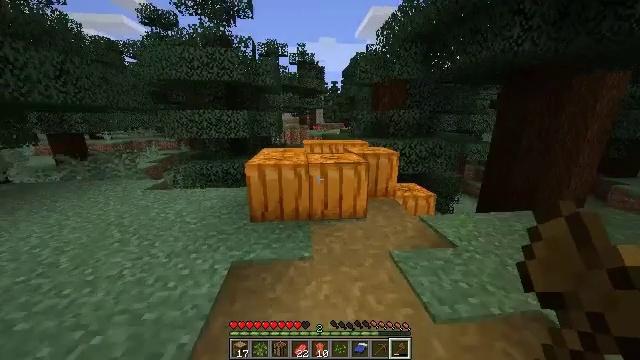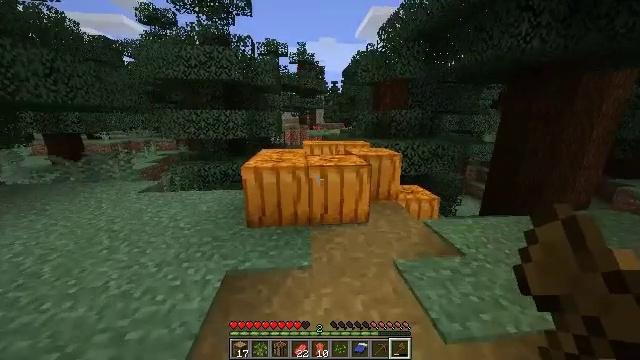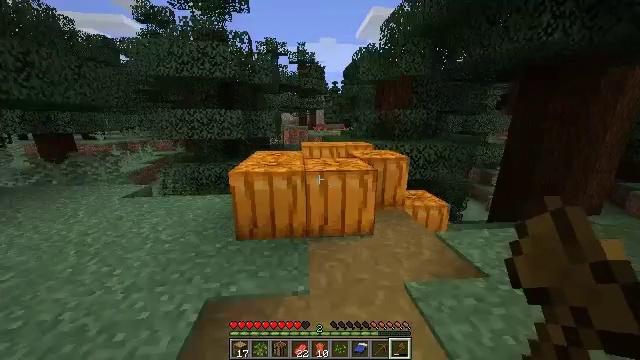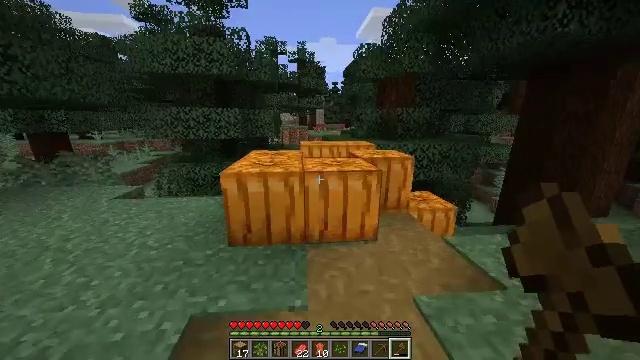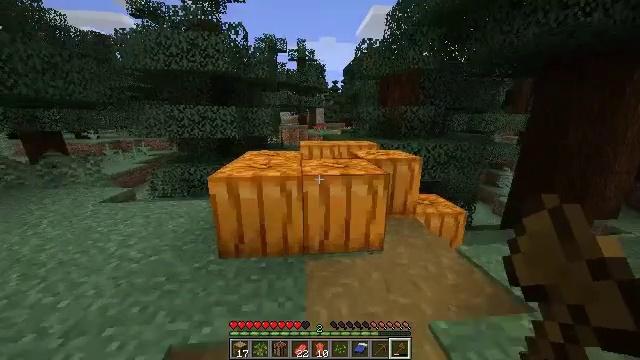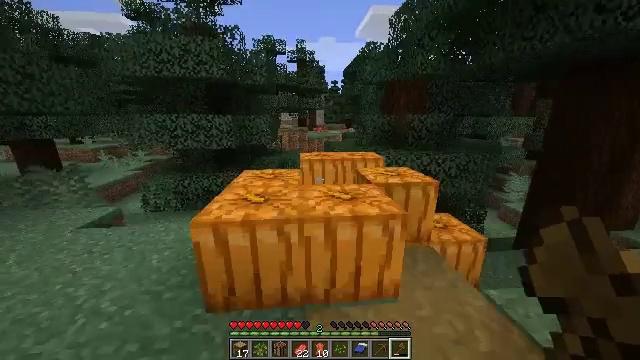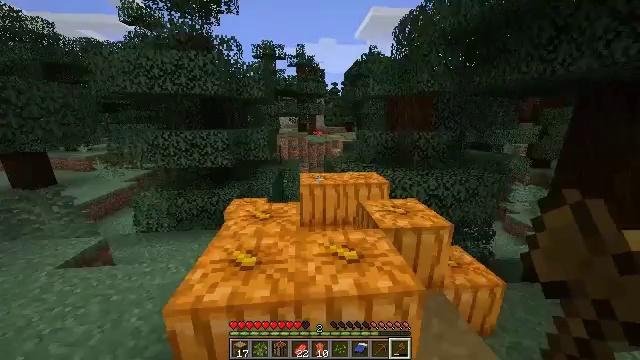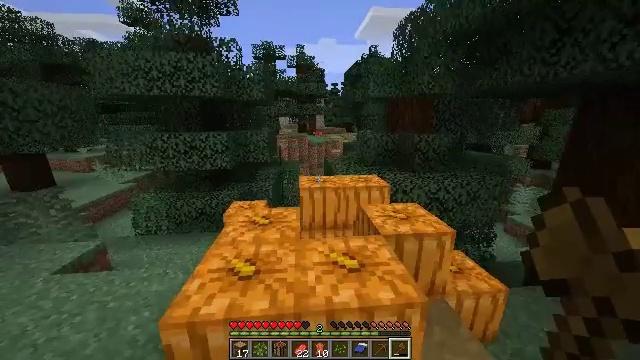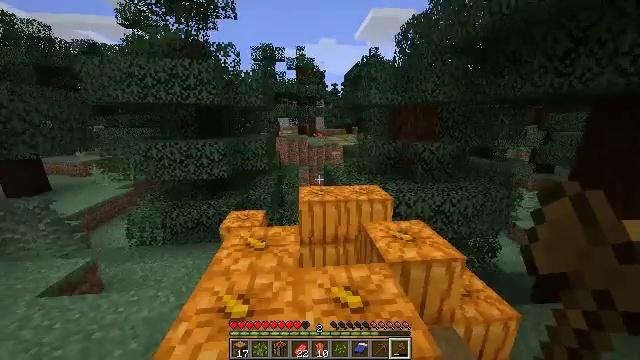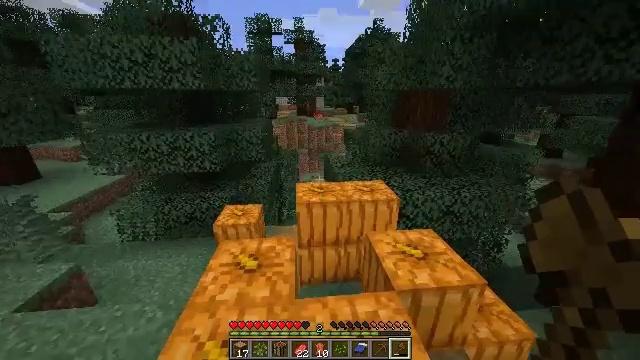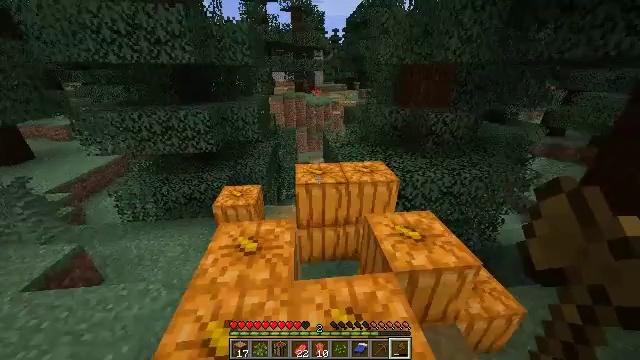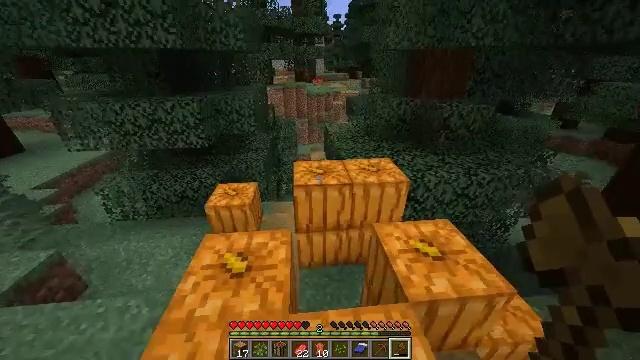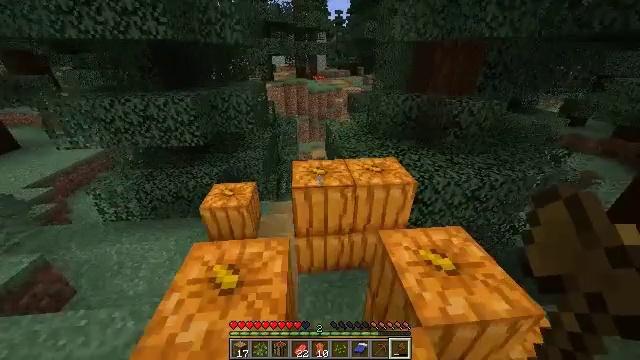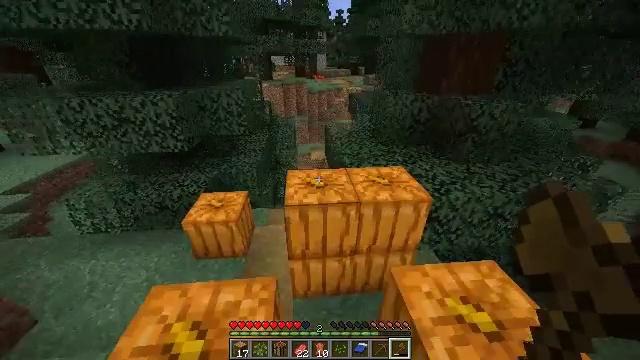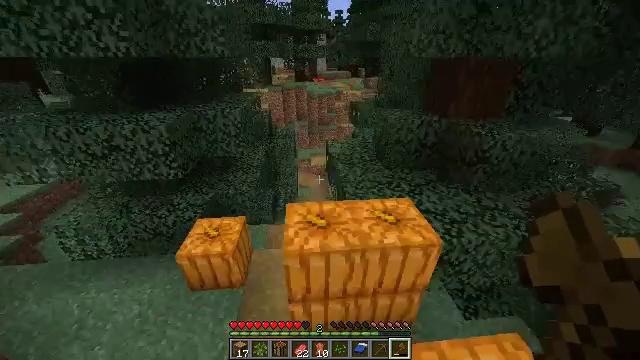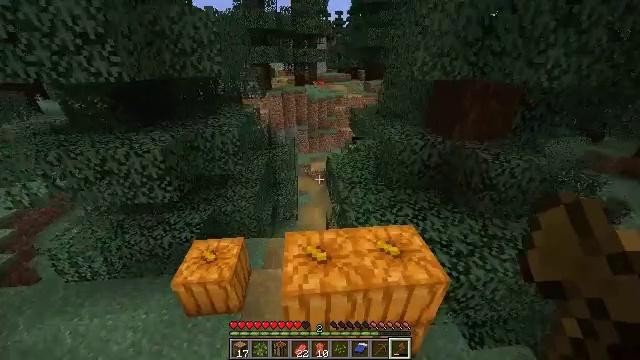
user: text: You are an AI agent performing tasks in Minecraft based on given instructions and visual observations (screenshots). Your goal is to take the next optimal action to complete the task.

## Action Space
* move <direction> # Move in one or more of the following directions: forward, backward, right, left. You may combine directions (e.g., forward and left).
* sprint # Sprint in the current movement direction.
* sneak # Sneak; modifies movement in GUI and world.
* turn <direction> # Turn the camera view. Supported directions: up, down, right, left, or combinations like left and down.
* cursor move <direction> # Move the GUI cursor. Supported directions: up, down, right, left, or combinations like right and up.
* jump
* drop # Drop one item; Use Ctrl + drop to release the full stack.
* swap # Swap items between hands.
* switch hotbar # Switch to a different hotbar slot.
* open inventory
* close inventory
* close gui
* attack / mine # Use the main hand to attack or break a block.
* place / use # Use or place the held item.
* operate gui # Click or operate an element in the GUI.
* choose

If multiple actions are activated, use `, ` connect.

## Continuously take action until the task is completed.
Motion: motion action
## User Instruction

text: Gather a pumpkin block.
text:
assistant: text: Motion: move forward
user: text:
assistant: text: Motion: move forward
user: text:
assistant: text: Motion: move forward
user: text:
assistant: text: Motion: move forward
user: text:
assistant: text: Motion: move forward, jump
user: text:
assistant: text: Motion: move forward, jump
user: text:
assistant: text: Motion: move forward, jump
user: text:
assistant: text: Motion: move forward, jump
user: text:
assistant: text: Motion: move forward, turn down, jump
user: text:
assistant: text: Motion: move forward, turn down, jump
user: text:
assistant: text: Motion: move forward, turn down
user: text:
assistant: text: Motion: move forward
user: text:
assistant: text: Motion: move forward
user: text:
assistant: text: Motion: move forward, jump
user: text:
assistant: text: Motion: move forward, jump
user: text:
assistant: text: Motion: move forward, jump
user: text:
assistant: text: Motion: move forward, turn down, jump
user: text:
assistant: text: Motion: move forward, turn down, jump
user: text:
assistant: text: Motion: move forward, turn down
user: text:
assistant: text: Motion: move forward, turn down
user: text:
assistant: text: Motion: turn down
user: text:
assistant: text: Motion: turn left and down
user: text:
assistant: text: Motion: turn left
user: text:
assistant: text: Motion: turn left
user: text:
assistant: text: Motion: move forward, turn left and up
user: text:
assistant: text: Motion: move forward, turn up
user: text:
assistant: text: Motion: move forward, turn right and up
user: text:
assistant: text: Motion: move forward, turn right
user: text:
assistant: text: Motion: move forward, turn right and up
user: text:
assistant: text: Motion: move forward, turn right and up